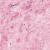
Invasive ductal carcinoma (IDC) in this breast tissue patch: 0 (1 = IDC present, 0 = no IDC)